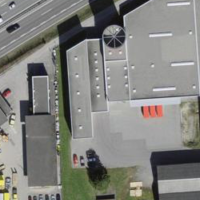
EUNIS habitat code: 57
Species observed at this site:
Falco tinnunculus